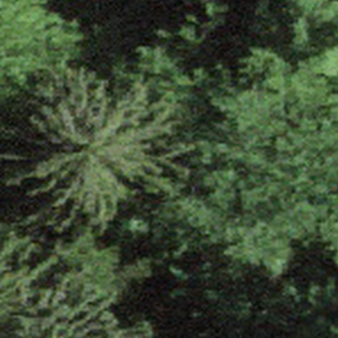
Label: other